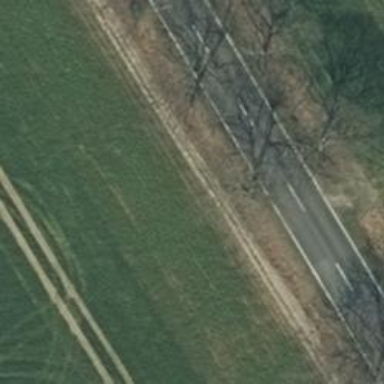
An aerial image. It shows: Row of deciduous broadleaved trees.